Question: iOS 7.0 and up.
In AppDelegate.m, I'm setting my global tintColor: 'self.window.tintColor = myGlobalTintColor;'.
In my table view controller where I want a red trash can button in the navigation bar while editing the table view cells, I have this:
'''
- (void)setEditing:(BOOL)editing animated:(BOOL)animate {
[super setEditing:editing animated:animate];
if (editing) { // Start editing
self.deleteBarButtonItem = [[UIBarButtonItem alloc] initWithBarButtonSystemItem:UIBarButtonSystemItemTrash target:self action:@selector(deleteButtonPressed)];
[self.deleteBarButtonItem setTitleTextAttributes:[NSDictionary dictionaryWithObjectsAndKeys: [UIColor redColor], NSForegroundColorAttributeName, nil] forState:UIControlStateNormal];
self.navigationItem.rightBarButtonItems = @[self.deleteBarButtonItem];
}
}
'''
Despite the line of code that is setting 'NSForegroundColorAttributeName' to '[UIColor redColor],' I never see the red color. When the button it set to '.enabled = YES', I simply see it in my global tint color, like all the other buttons:

I've combed through my code and I'm sure there are no other locations where I'm setting anything else to 'myGlobalTintColor'. It's worth noting that this 'UITableViewController' is instantiated from a storyboard. Commenting out the line in AppDelegate.m just sends everything back to the default blue 'tintColor', but I still don't get the red color on the delete button.
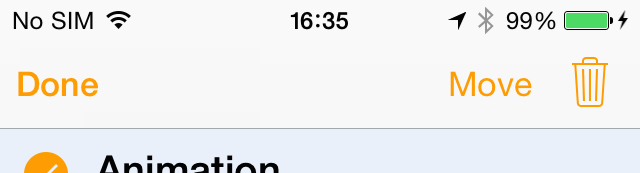
Answer: It turns out the problem was that I was using a third party library, 'SDCAlertView', and I was setting
'''
[[SDCAlertView appearance] setTintColor:globalTintColor];
'''
For some reason, this caused all of my 'UINavigationBar' objects to take on it's tintColor.
I fixed this by simply replacing the above code:
'''
[[SDCAlertView appearance] setButtonTextColor:globalTintColor];
'''